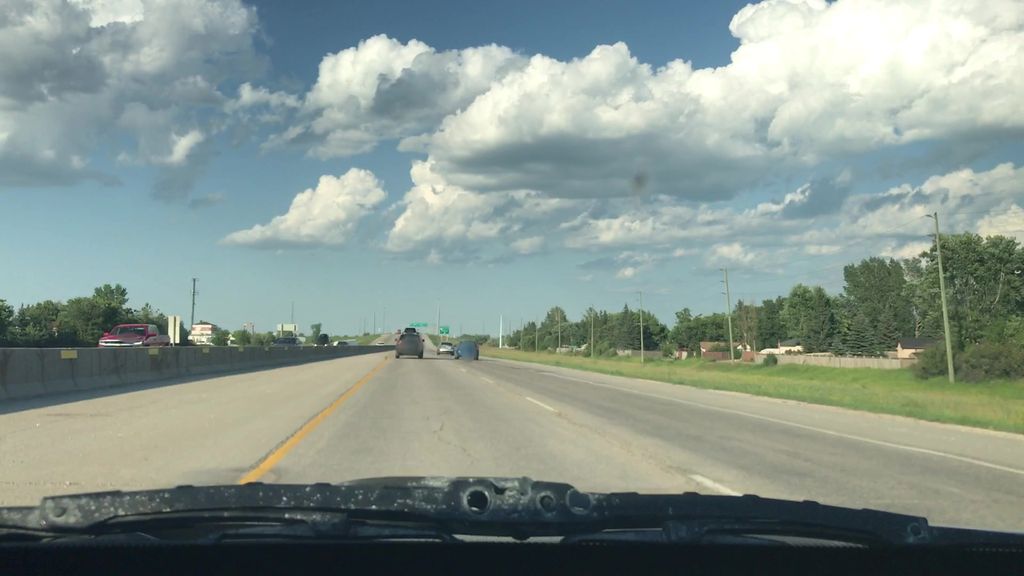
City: winnipeg